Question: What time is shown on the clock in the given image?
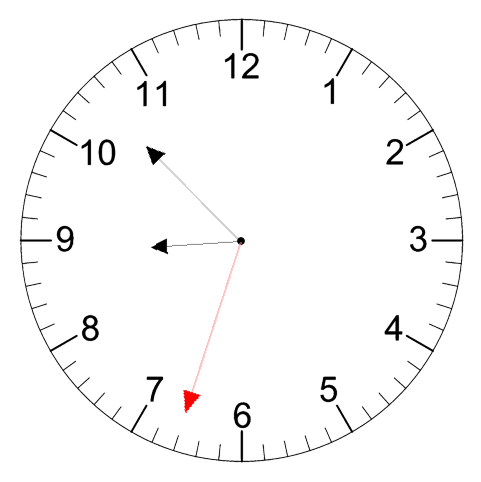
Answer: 08:52:33